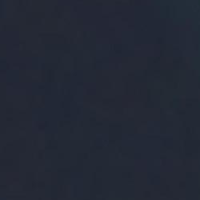
EUNIS habitat code: 14
Species observed at this site:
Erigeron karvinskianus